Question: I've searched thoroughly for hours for an answer to this, but unfortunately I haven't been able to find anything.
I have a csv file that looks like on the picture.

What I want to do is, for example, create a new column where every row is 0, except if month==1 day>11. I did something similar, I made a new column with all rows=0 when hour>8 and hour<20, and the rest are ones:
'''
dataTest['day_or_night'] = 0
dataTest['day_or_night'][dataTest['hour'] < 8] = 1
dataTest['day_or_night'][dataTest['hour'] > 20] = 1
'''
Any help would be much appreciated!
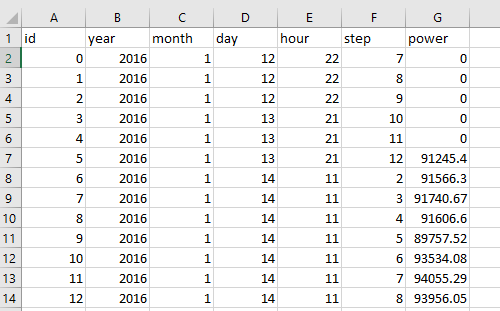
Answer: Try this:
'''
df['new'] = np.where((df.month==1) & (df.day>11), 1 0)
'''